Question: I have created a winform, in my checklist box, i have a select all option. However that item goes under files not deleted, anyone know any code to not show that:
'''
if (UnDeletableFiles.Count > 0)
{
string dmessage = string.Format("File(s) not deleted: {0}", UnDeletableFiles.Count);
WriteLogMessage(LogFileName, dmessage);
}
'''

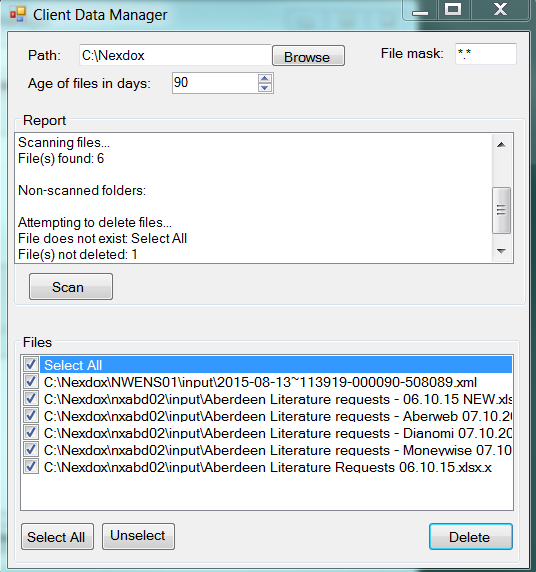
Answer: I think that in this example you can use this to show correct number of non-existing items
'''
if (UnDeletableFiles.Count > 1)
{
string dmessage = string.Format("File(s) not deleted: {0}", UnDeletableFiles.Count-1);
WriteLogMessage(LogFileName, dmessage);
}
'''
You are currently showing all contents of the checkbox list, so there will always be "Select all" checkbox
Also to give you another solution to your problem, I need you to provide more code